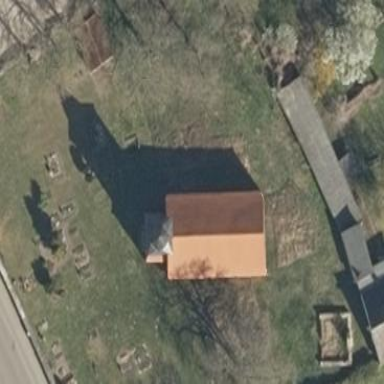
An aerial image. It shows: Grave yard.